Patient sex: M
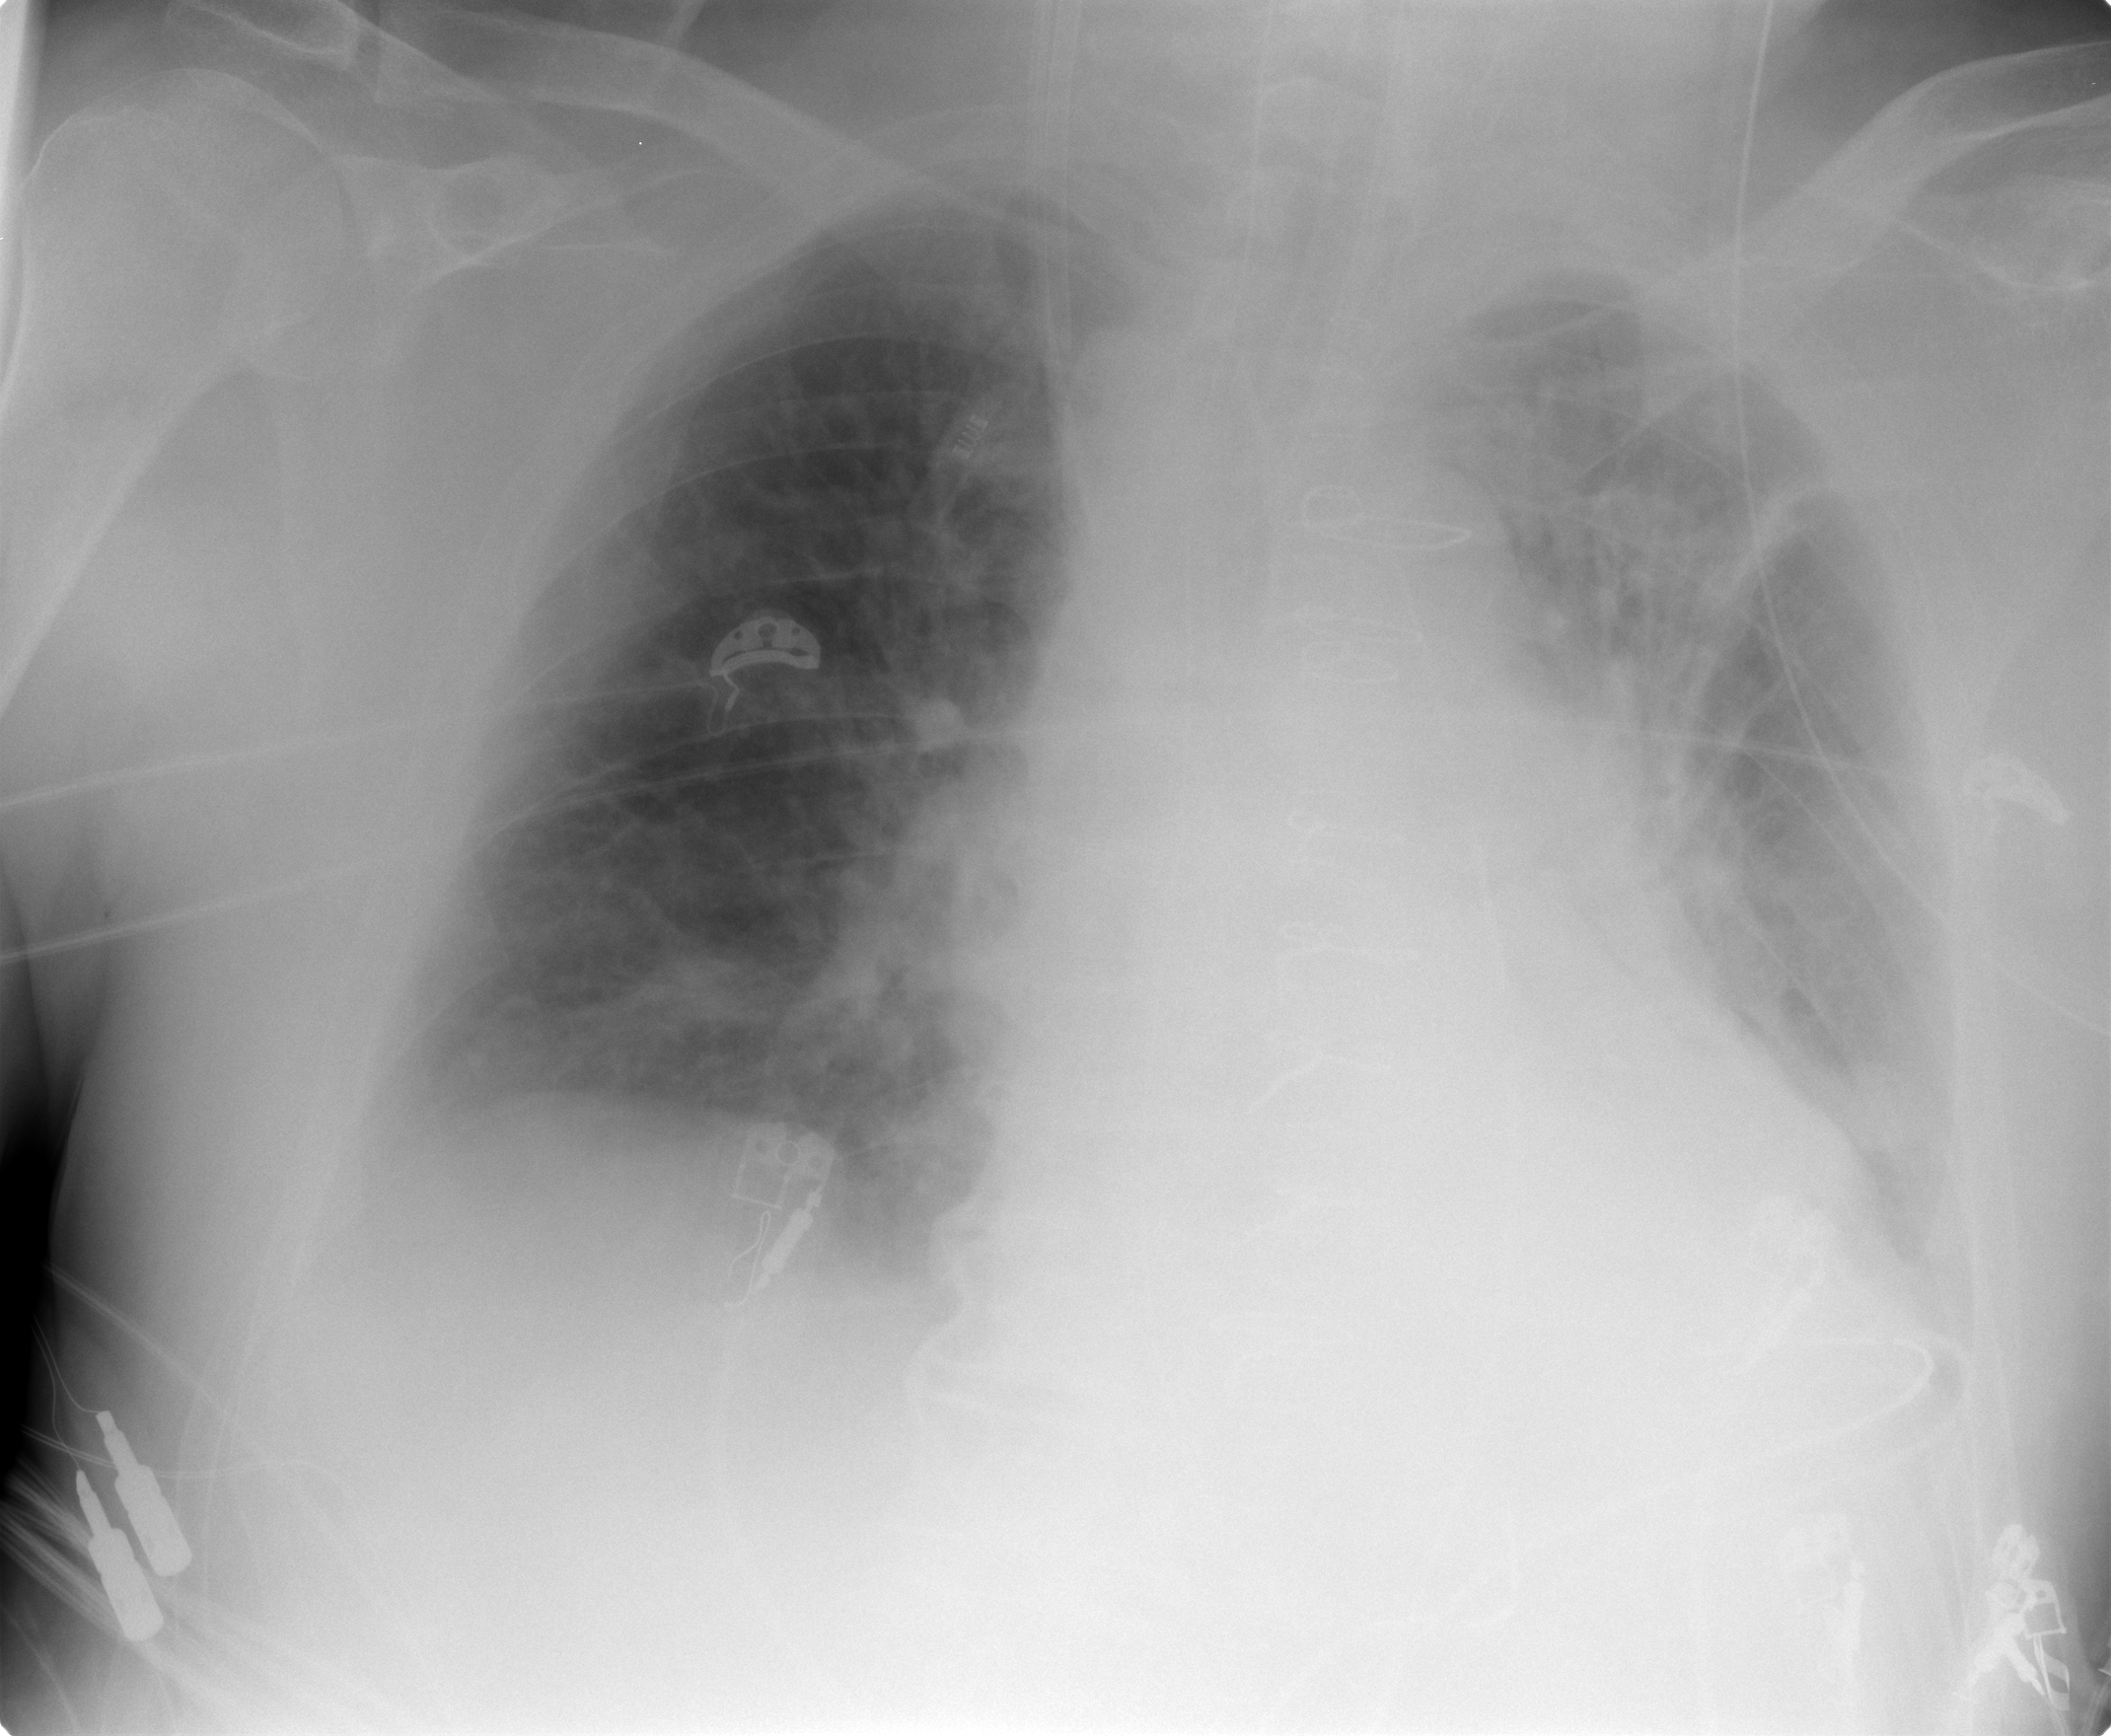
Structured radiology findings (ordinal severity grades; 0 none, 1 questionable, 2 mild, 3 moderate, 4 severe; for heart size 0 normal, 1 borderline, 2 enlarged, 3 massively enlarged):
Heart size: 2
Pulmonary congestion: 2
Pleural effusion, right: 2
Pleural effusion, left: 2
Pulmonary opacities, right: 0
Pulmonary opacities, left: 2
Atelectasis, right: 2
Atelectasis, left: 3